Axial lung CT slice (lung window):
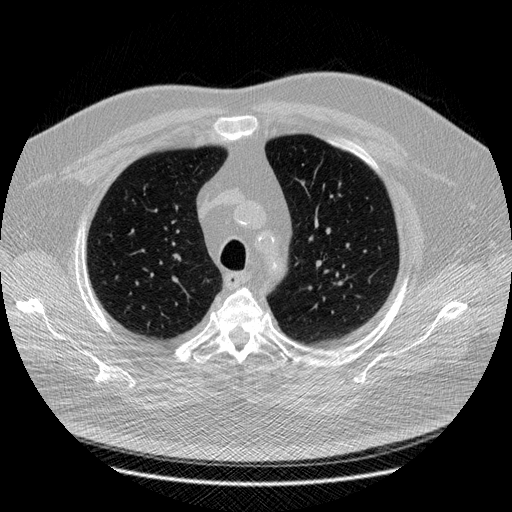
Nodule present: no